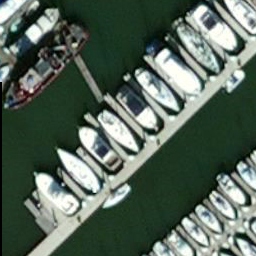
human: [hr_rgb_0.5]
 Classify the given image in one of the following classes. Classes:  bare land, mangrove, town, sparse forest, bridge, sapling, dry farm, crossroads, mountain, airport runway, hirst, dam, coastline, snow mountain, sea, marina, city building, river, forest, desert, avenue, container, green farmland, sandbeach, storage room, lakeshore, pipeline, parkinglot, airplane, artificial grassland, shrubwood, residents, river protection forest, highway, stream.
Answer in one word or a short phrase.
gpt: marina